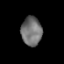
Tissue: prostate
Cell type: T cells
Senescence score: 0.7484
Nuclear area (px): 581
Mean DAPI intensity: 113.766